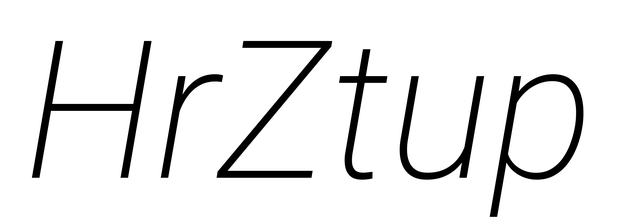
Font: Roboto-Italic_ExtraLight_Italic